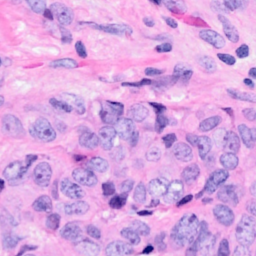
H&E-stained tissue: Breast